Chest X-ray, AP view. Patient: 49 years old, sex M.
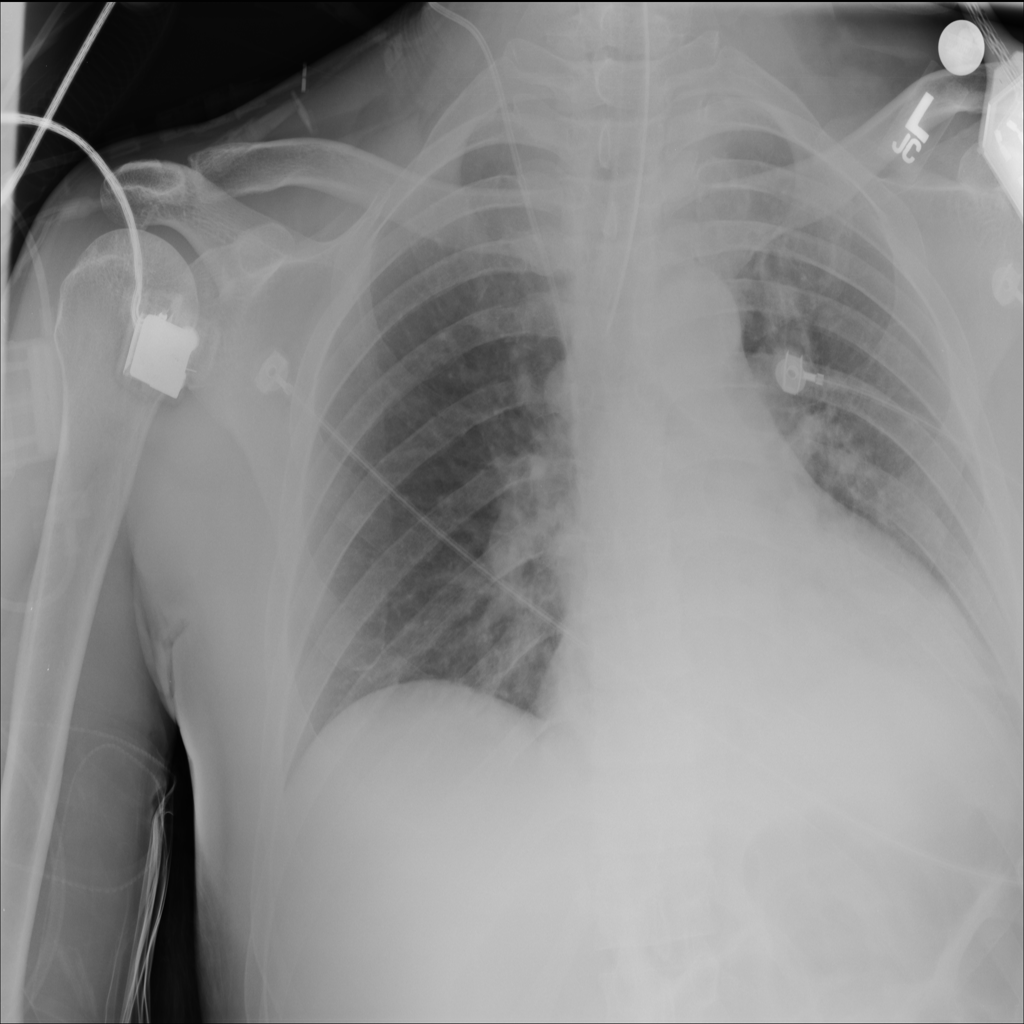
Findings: No Finding